Question: as boundaries which are selected with red points, from the window sizes depend?
For example, their coordinates with window size 640x480 are (59, 67) and (631, 475).
1. (59, 67) and (696, 545) when 712x579
2. (59, 96) and (809, 682) when 825x687
3. (59, 96) and (990, 748) when 1006x753
how to find regularity of dependence of coordinates from the window size?

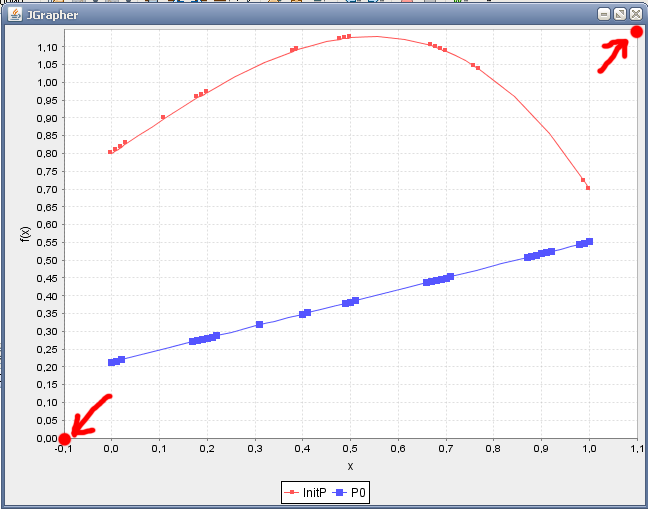
Answer: In <URL> method to give you this info.